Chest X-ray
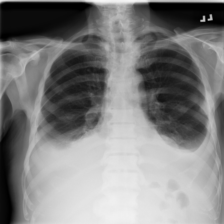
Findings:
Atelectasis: negative
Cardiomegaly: negative
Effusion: positive
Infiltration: negative
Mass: negative
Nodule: negative
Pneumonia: negative
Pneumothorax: negative
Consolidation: negative
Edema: negative
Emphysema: negative
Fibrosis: negative
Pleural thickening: negative
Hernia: negative